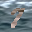
Label: 7